Question: I have a problem. I have wrote code that needs to point out the elements of array which are bigger that the next element of array.
You can see on the output picture that array $arr should contain only element 70 because '$ar[294]=70 > $ar[295]=69'. But code is somehow putting more elements to $arr which do not satisfly if statement '($ar[$i]>$ar[$i+1])'.
How is this possible?
'''
$ar = array();
for ($i=0; $i < sizeof($retcikonacno); $i++) {
if ($retcikonacno[$i]["n2"] >= 1001 && $retcikonacno[$i]["n2"] <= 1013) {
array_push($ar, $retcikonacno[$i]["vpont"]);
}
}
echo "ar=";
echo "</br>";
print_r($ar);
echo "</br>";
echo "-------------------";
echo "</br>";
echo "-------------------";
echo "</br>" . "</br>";
$arr = array();
$size = sizeof($ar)-1;
for ($i=0; $i < $size; $i++) {
if ($ar[$i] > $ar[$i+1]) {
array_push($arr, $ar[$i]);
}
}
echo "arr=";
echo "</br>";
print_r($arr);
'''
---
OUTPUT:
[
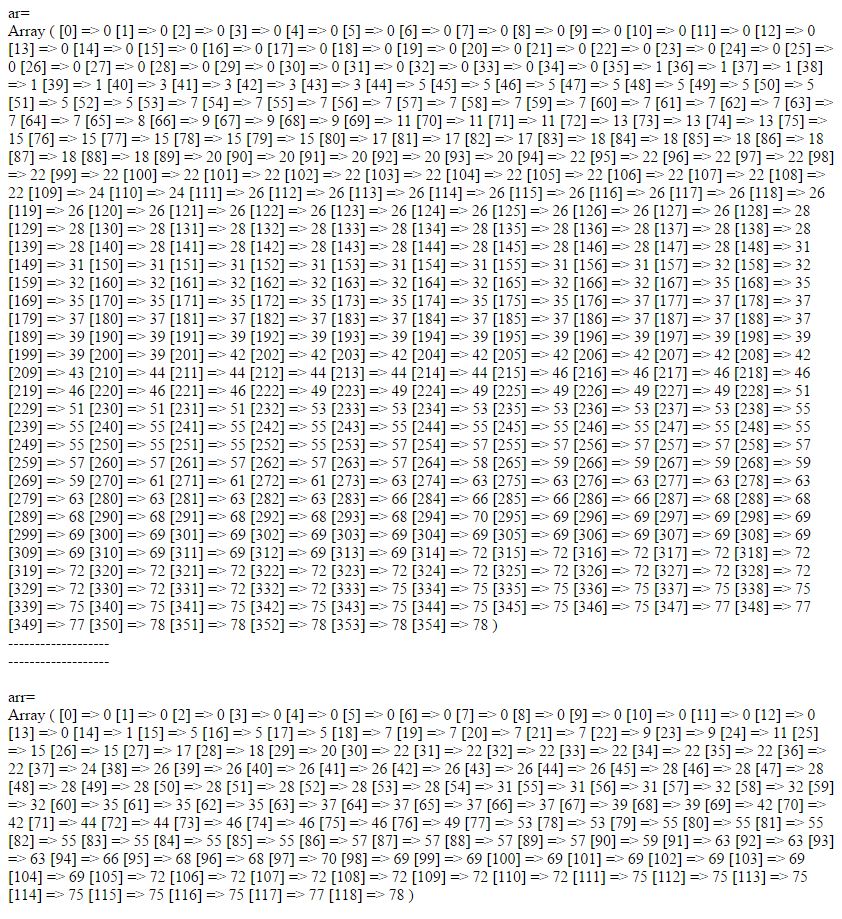
Answer: I was consulting with my mentor and he solved this problem.
He said that it is possible that php (mistakenly and for unknown reason) read memory location of $ar[$i] and $ar[$i+1] and not the actual value of an array. So if clause was not valid.
SOLUTION:
Instead of creating array $ar as I did with array_push($ar, $retcikonacno[$i]["vpont"]), he used function intval,
so it was array_push($ar, intval($retcikonacno[$i]["vpont"])). This created array of correct values and if clase was doing good.